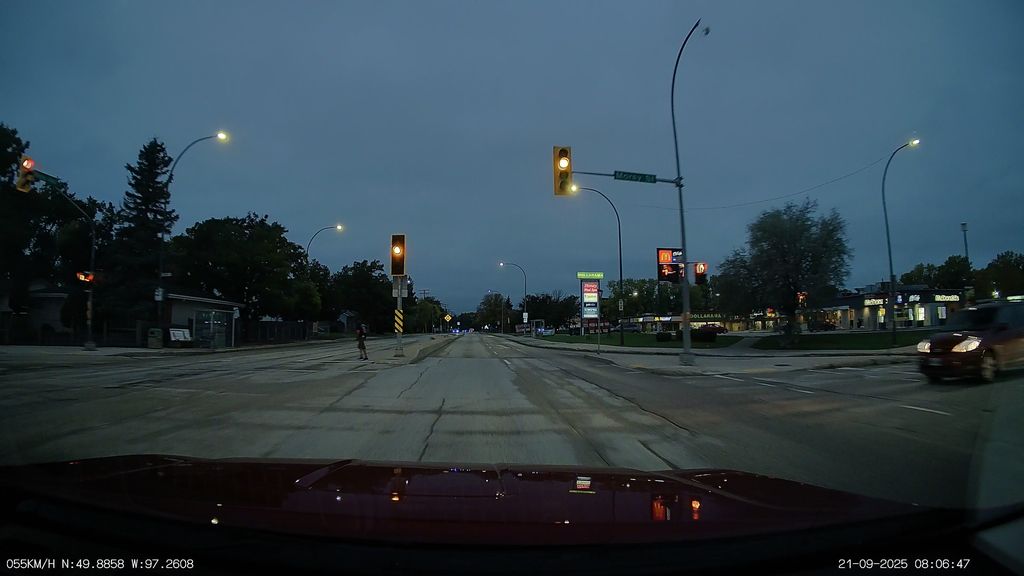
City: winnipeg